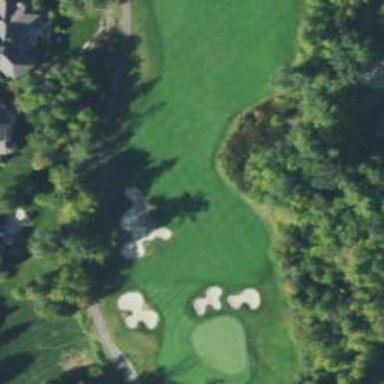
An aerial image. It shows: View of golf hole.